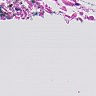
Metastatic tissue present: no